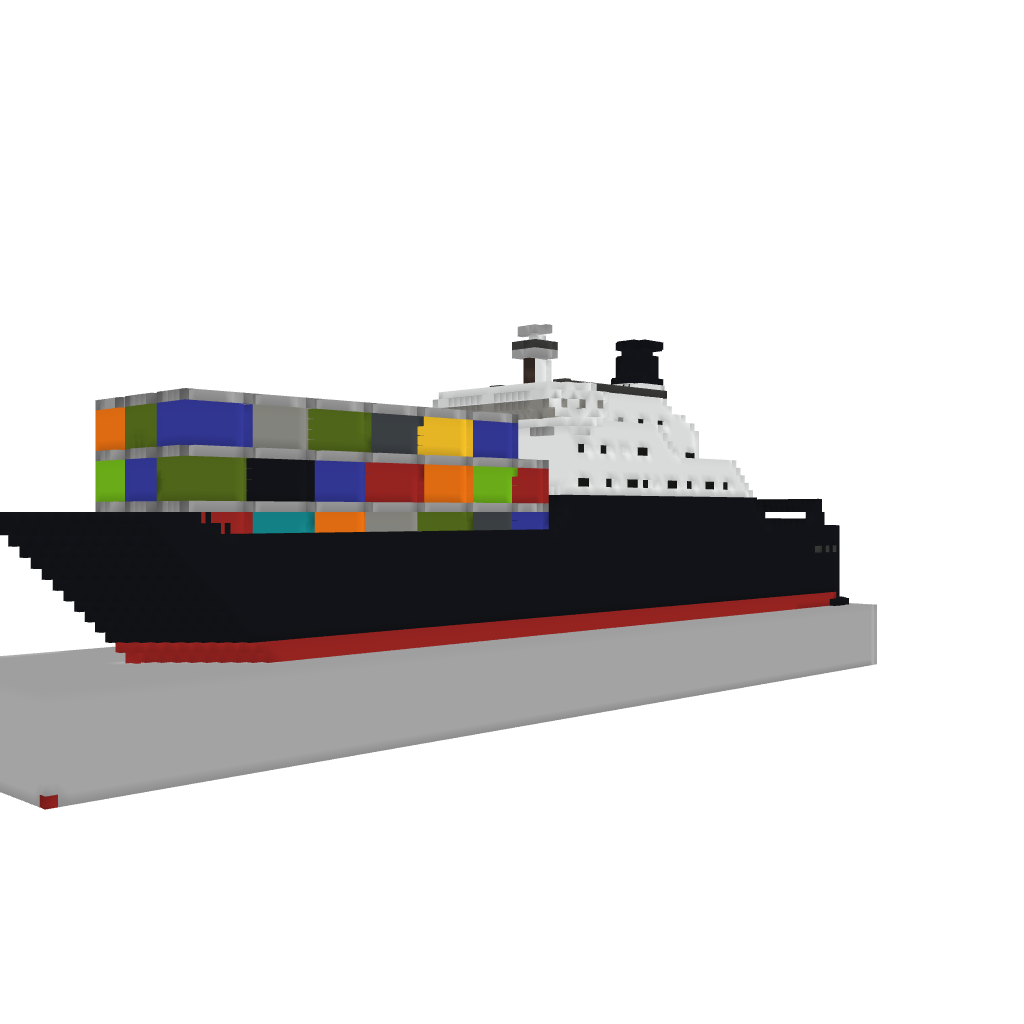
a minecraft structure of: Large Cargo Ship